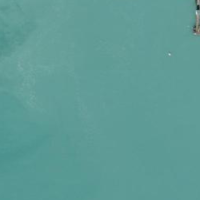
EUNIS habitat code: 14
Species observed at this site:
Lota lota